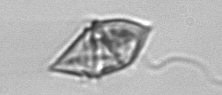
Label: Gyrodinium